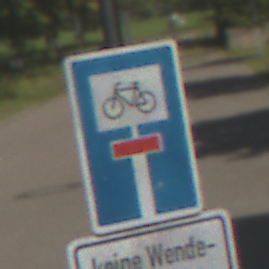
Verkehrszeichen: SackgasseRadverkehrDurchlaessig
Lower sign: HinweisGeaenderteVorfahrtVerkehrsfuehrungVerkehrsregelung3
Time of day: Midday
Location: Outdoor (RoadRail)
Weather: Clear
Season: NotSpecified
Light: Natural